Question:
Did I get the max flow for this configuration?
Since Min cut value == 20 == Flow value
Is it safe to assume that I've got it?
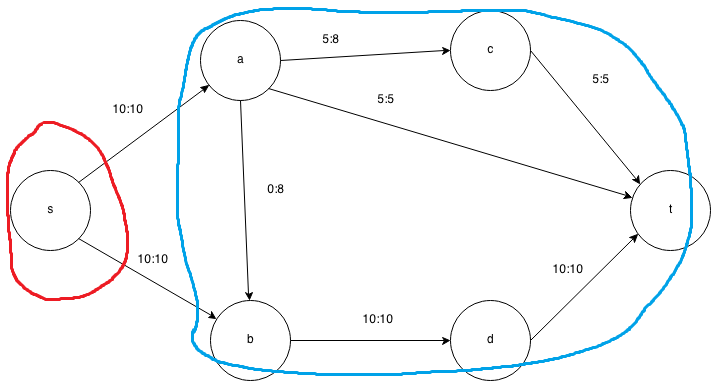
Answer: Yes. It's right. I hope these will convince you.
1) The flow of a graph will always not larger than any cut of the graph. Since, the flow is equal to the cut, it will be the max-flow.
2)You will never find any augmenting path any more. Since all forward edges from S are full. It also shows it is the max-flow.